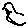
Label: bird